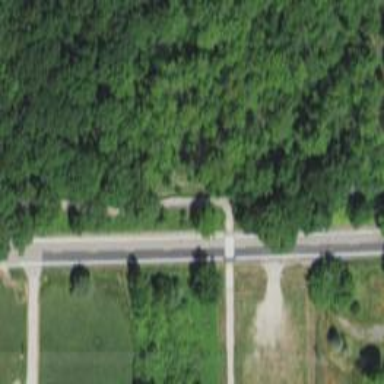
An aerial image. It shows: Path leading to bridge.